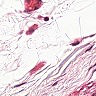
Metastatic tissue present: no